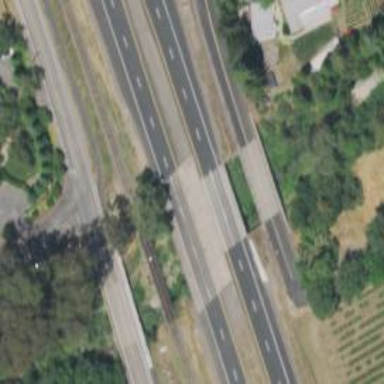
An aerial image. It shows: Primary highway bridge on expressway.